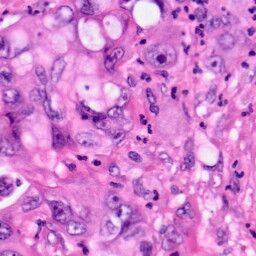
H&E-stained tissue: Pancreatic